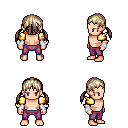
a pixel art fantasy rpg character, male body template, human, light skin, gold arm armor, magenta pants, white blonde twin-tailed hairstyle, white cloth bracers, four views (front, back, left, right), 2x2 character sprite sheet, small pixel art, hard edges, no anti-aliasing